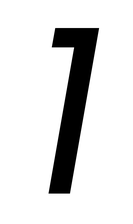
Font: Poppins-Italic